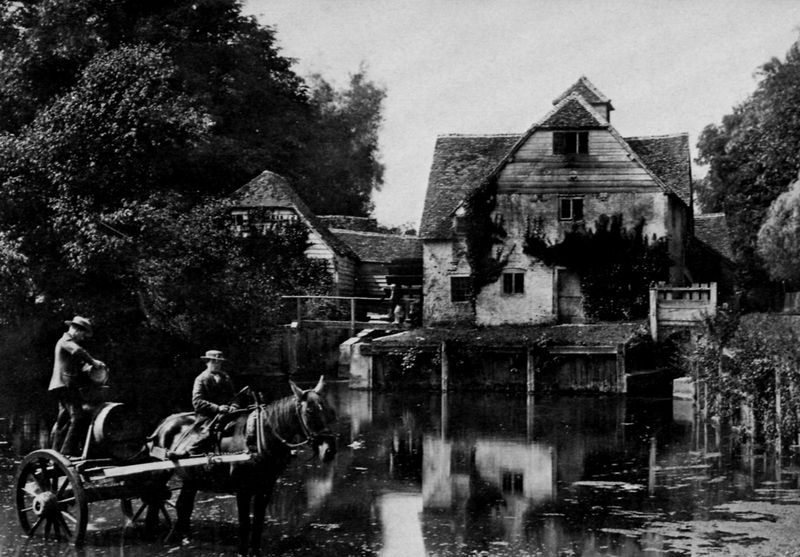
Titel: Die Mapledurham Mühle
Künstler: Francis Frith
Schlagwörter: baum, blätter, himmel, laub, mann, schatten, wasser, weiß, bäume, fluss, landschaft, menschen, see, stadt, teich, ufer, fenster, grau, holz, hut, hüte, licht, männer, schwarz, tür, dach, gebäude, haus, herren, leute, alt, mensch, spiegel, bach, häuser, mühle, natur, spiegelung, brücke, gewässer, hütte, personen, pflanzen, ohren, wald, arbeit, esel, karren, pferd, reiter, räder, weiher, garten, ranken, mähne, reiten, zaumzeug, fassade, ort, zwei, spiegelbild, dorf, dächer, giebel, hof, hütten, latten, einspänner, kutsche, speichen, arbeiter, karre, rad, wagen, hat, men, white, black, gray, windows, reflection, pfosten, foto, fotografie, photographie, strohdach, schwarz weiss, deichsel, sumpf, fass, maultier, photo, wood, bewachsen, efeu, walmdach, man, sky, tree, reise, building, house, lake, water, stall, roof, trees, seerosen, male, überschwemmung, river, black and white, gespann, ruin, nabe, holzhaus, bridge, fence, fuhrwerk, ivy, leaves, satteldach, cart, dachgiebel, gate, mansion, dokumentation, reisen, art, carriage, horse, pond, wagon, brauerei, humans, hütw, sägewerk, photograph, wheel, lieferung, löschwagen, mane, vine, coach, fachwerkbau, gülle, lieferant, moulin, xixème siècle, ride, rider, canal, two men, altes haus, saddle, großer baum, haus am wasser, burnt, carrage, boards, pferd und wagen, ein fass, charriot, shingles, algae, 2 people, garret, scum, house by river, flood, gespnn